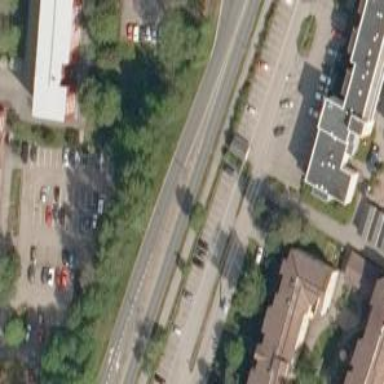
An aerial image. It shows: Secondary road with asphalt surface and separate sidewalk.